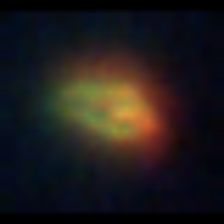
Taxon: NanoPlankton
Group: Other